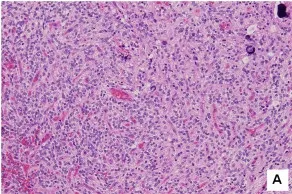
Histopathological features of the pediatric glioma reported. (A) Microcalcifications.
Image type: pathology (h&e)